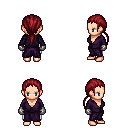
a pixel art fantasy rpg character, female body template, human, light skin, purple robe, white pants, brunette ponytail hairstyle, metal gloves, four views (front, back, left, right), 2x2 character sprite sheet, small pixel art, hard edges, no anti-aliasing